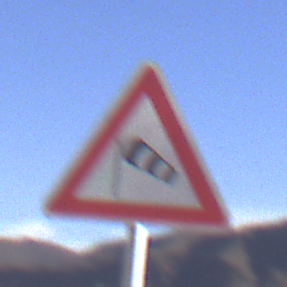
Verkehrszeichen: SeitenwindVonLinks
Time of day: Midday
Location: Outdoor (Nature)
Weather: Clear
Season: NotSpecified
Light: Natural